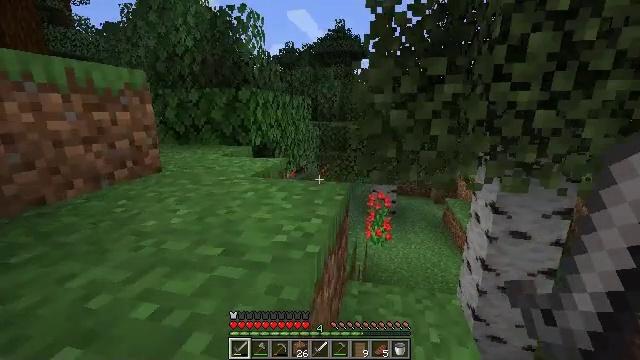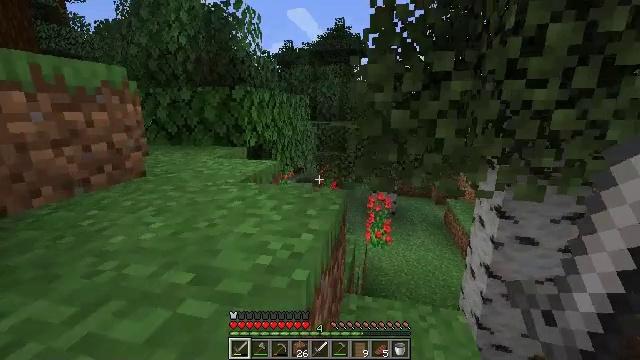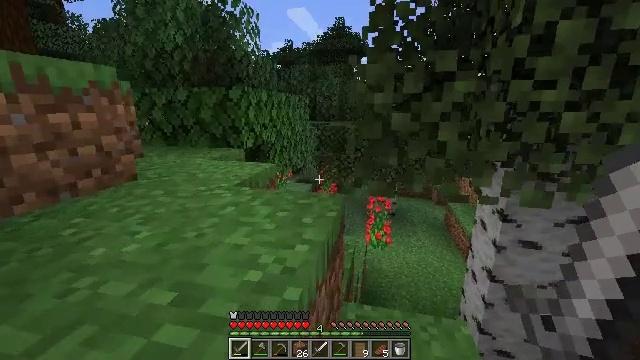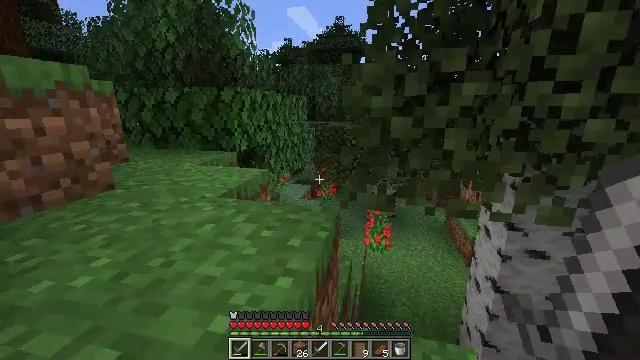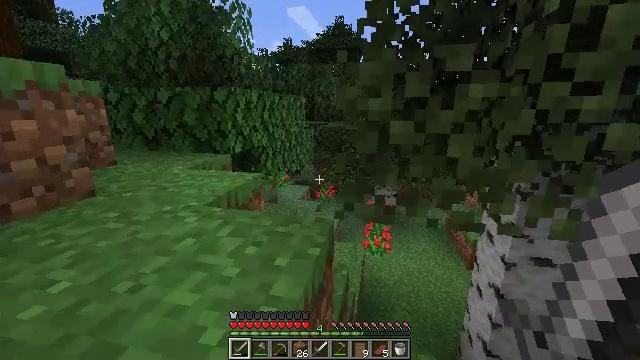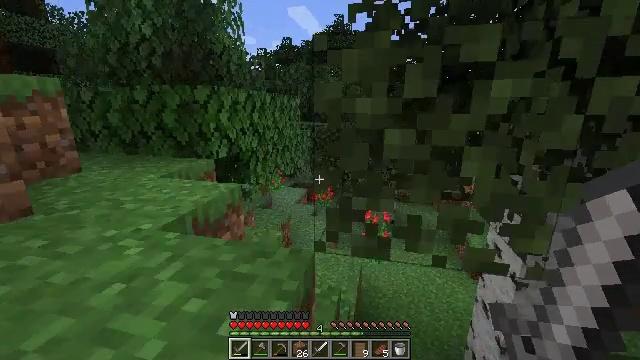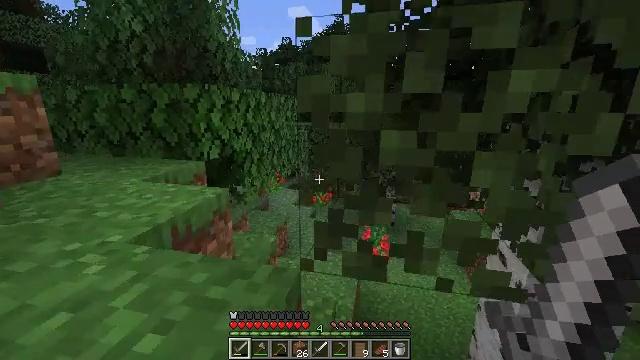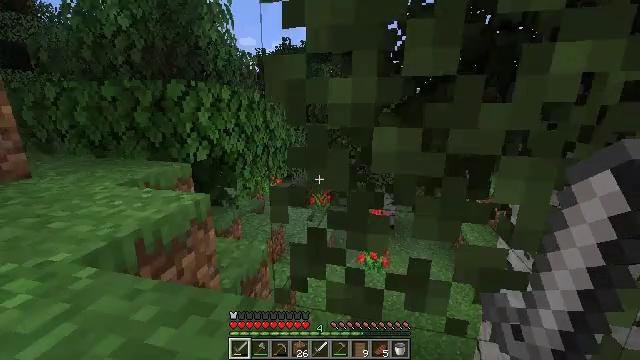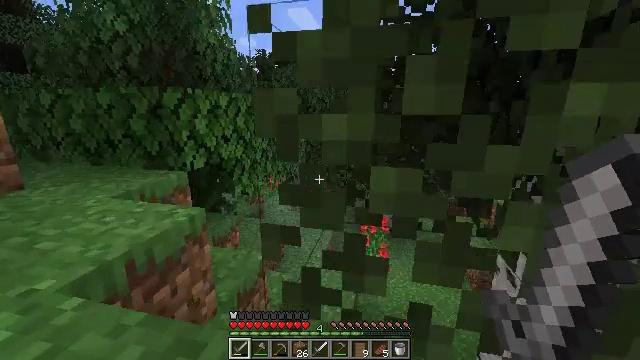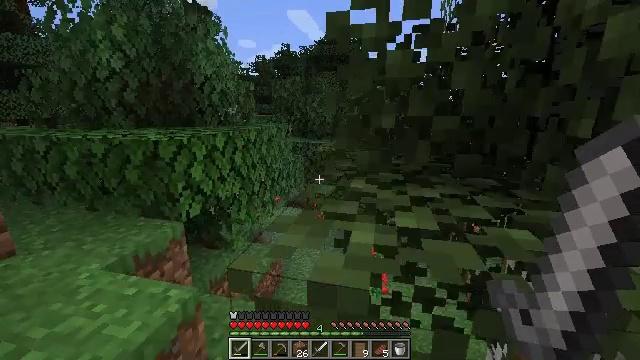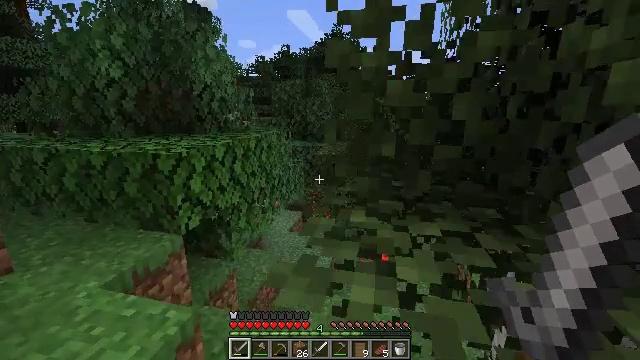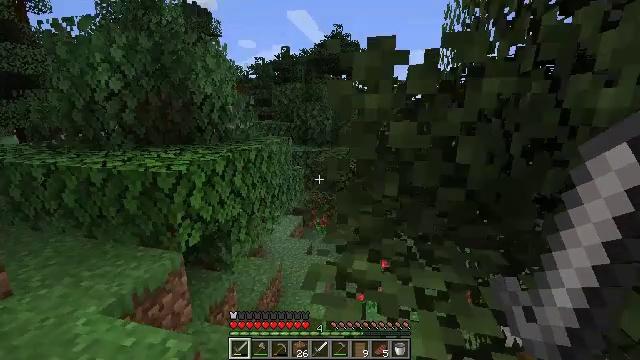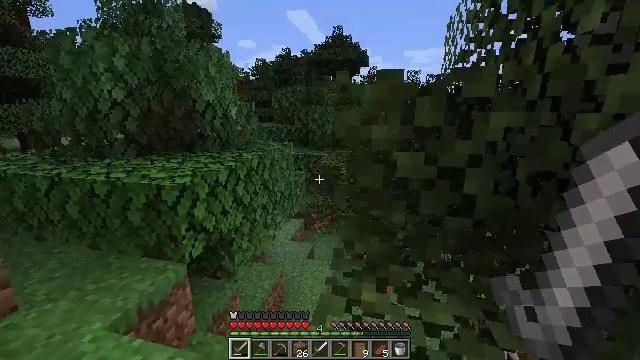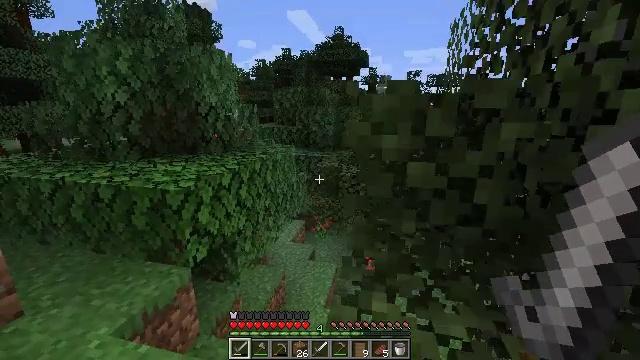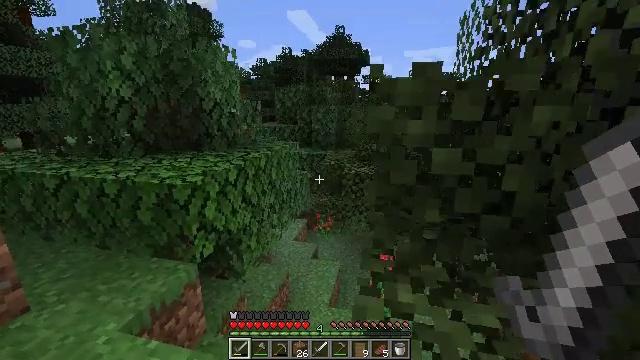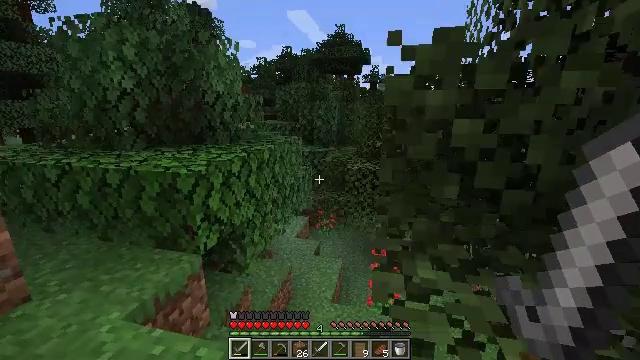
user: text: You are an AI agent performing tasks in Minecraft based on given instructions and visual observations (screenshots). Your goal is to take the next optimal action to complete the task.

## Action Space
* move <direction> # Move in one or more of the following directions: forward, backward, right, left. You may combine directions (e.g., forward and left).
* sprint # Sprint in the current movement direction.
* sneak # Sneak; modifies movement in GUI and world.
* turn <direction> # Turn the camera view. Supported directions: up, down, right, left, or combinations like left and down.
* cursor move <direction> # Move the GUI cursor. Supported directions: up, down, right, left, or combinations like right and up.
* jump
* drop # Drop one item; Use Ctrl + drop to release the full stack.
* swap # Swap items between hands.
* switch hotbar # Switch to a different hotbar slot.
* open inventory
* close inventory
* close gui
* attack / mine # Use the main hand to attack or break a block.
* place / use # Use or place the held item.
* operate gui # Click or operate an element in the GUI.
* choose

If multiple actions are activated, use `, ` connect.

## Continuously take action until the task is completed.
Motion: motion action
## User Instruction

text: Mine the rose bush in the garden.
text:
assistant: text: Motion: move forward
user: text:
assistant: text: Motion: move forward
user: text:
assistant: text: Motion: move forward
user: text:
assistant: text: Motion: move forward
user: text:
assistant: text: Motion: move forward
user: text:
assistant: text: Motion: move forward
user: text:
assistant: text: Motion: move forward
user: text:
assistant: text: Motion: move forward and move left, jump
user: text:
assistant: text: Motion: move forward and move left, jump
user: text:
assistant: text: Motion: move forward and move left, jump
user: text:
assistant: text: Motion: move forward and move left, jump
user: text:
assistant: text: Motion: move forward and move left, jump
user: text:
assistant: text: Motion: move forward and move left
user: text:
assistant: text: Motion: move forward and move left
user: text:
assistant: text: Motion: move forward and move left
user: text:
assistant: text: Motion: move forward and move left
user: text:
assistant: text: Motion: move forward and move left
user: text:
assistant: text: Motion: move forward and move left
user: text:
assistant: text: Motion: move forward and move left
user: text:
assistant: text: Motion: move forward and move left
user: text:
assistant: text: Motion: move forward and move left, turn right
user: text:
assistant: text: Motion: move forward, turn right
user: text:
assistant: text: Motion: move forward, turn right
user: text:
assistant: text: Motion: move forward
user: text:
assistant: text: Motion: move forward
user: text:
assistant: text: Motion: move forward
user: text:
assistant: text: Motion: move forward
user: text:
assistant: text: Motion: move forward
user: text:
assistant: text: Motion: move forward
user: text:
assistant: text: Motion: move forward